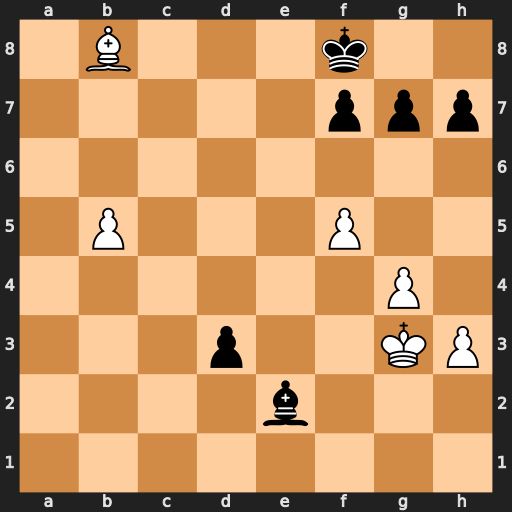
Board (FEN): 1B3k2/5ppp/8/1P3P2/6P1/3p2KP/4b3/8
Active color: w
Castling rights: -
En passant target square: -
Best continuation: Bd6+ Ke8 b6 Kd7 b7